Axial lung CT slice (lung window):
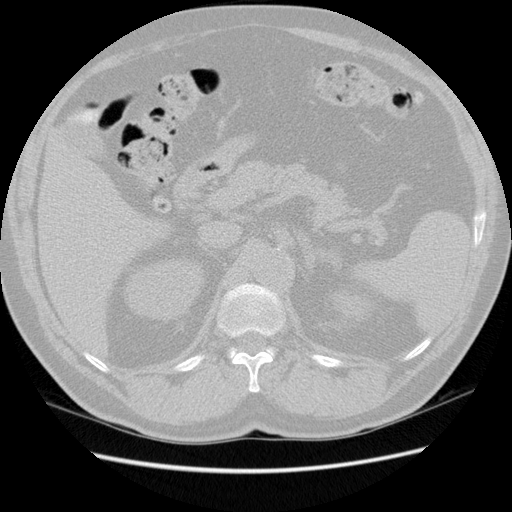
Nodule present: no